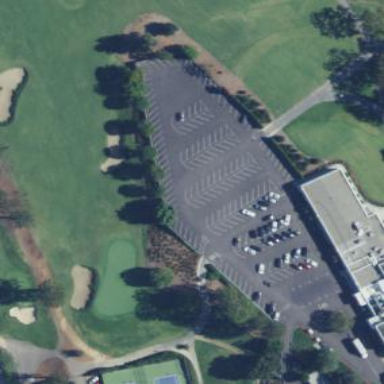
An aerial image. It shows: Golf rough area.